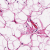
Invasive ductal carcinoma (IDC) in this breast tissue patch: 0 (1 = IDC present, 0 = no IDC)